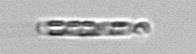
Label: Dactyliosolen_fragilissimus